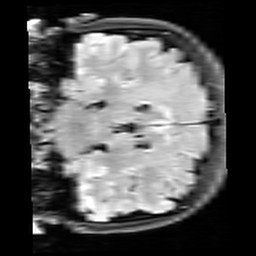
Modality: FLAIR
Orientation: coronal
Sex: female
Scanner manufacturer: siemens
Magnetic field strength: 3 T
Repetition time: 10 s
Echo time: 0.09 s